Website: slack
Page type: payment
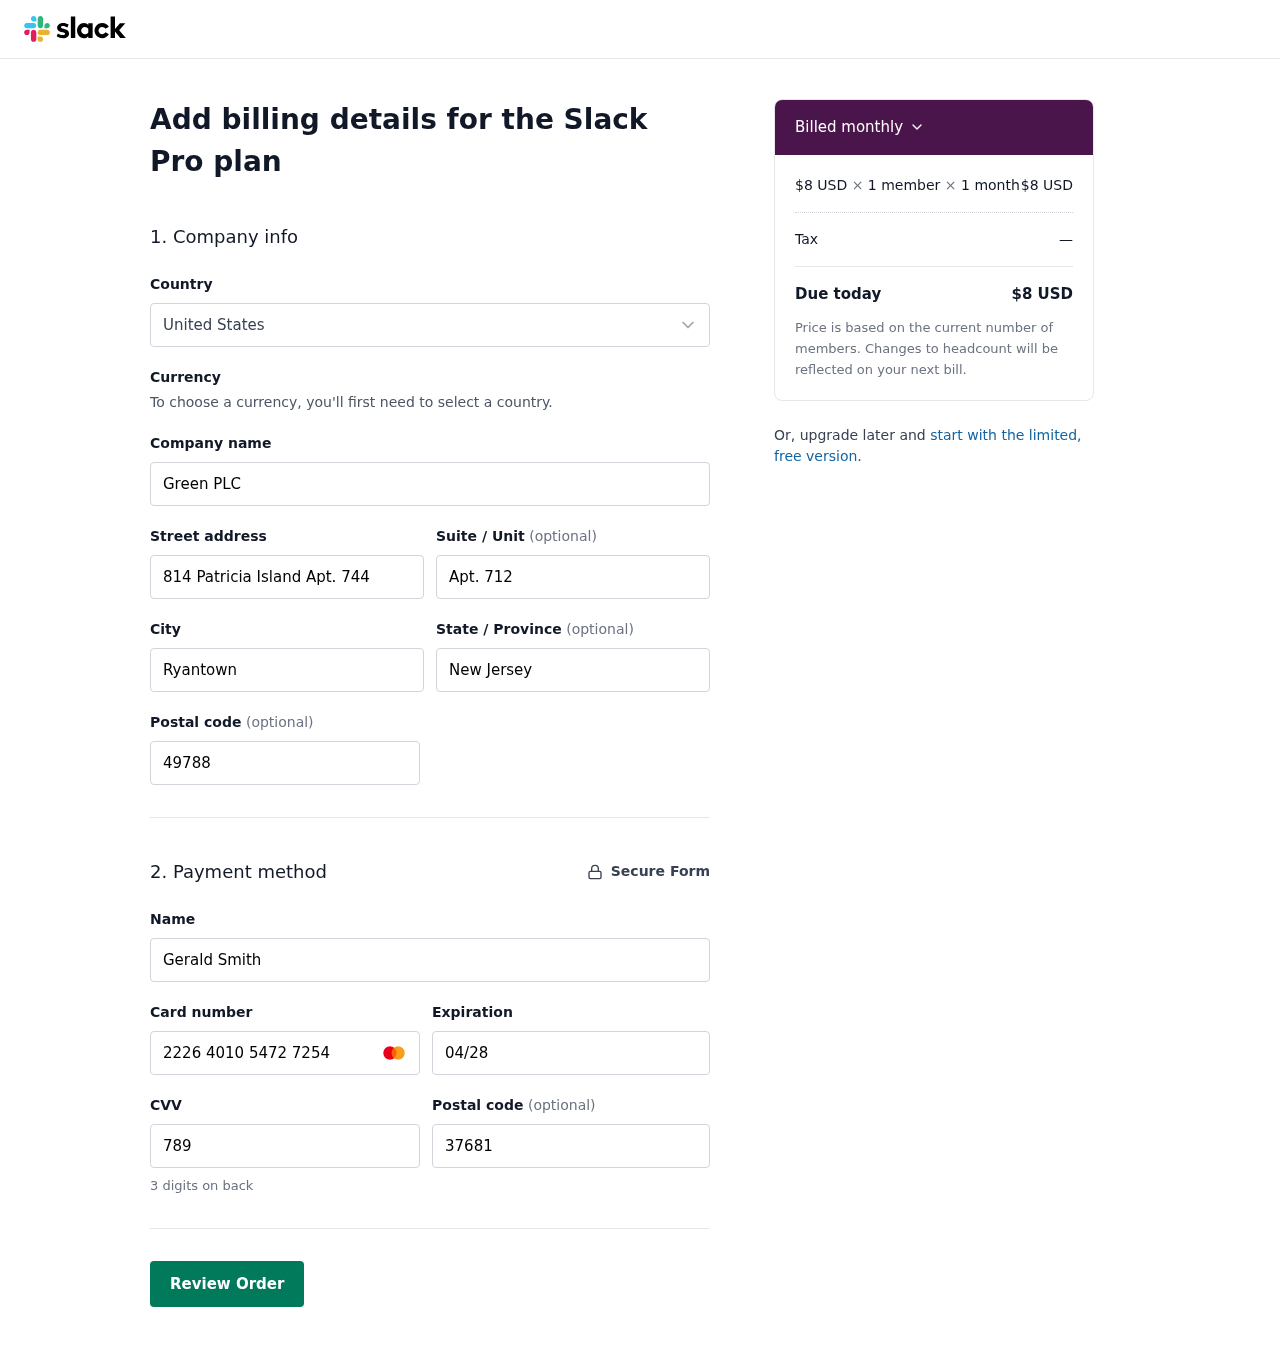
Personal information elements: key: PII_COUNTRY
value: United States
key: PII_COMPANY
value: Green PLC
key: PII_STREET
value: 814 Patricia Island Apt. 744
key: PII_STREET2
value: Apt. 712
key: PII_CITY
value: Ryantown
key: PII_STATE
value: New Jersey
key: PII_POSTCODE
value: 49788
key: PII_FULLNAME
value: Gerald Smith
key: PII_CARD_NUMBER
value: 2226 4010 5472 7254
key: PII_CARD_EXPIRY
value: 04/28
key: PII_CARD_CVV
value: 789
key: PII_POSTCODE2
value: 37681
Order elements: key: ORDER_PRICE_PER_MEMBER
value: $8 USD
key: ORDER_NUM_MEMBERS
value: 1 member
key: ORDER_NUM_MONTHS
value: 1 month
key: ORDER_SUBTOTAL
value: $8 USD
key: ORDER_TAX
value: —
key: ORDER_TOTAL
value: $8 USD